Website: ulta-beauty
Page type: payment
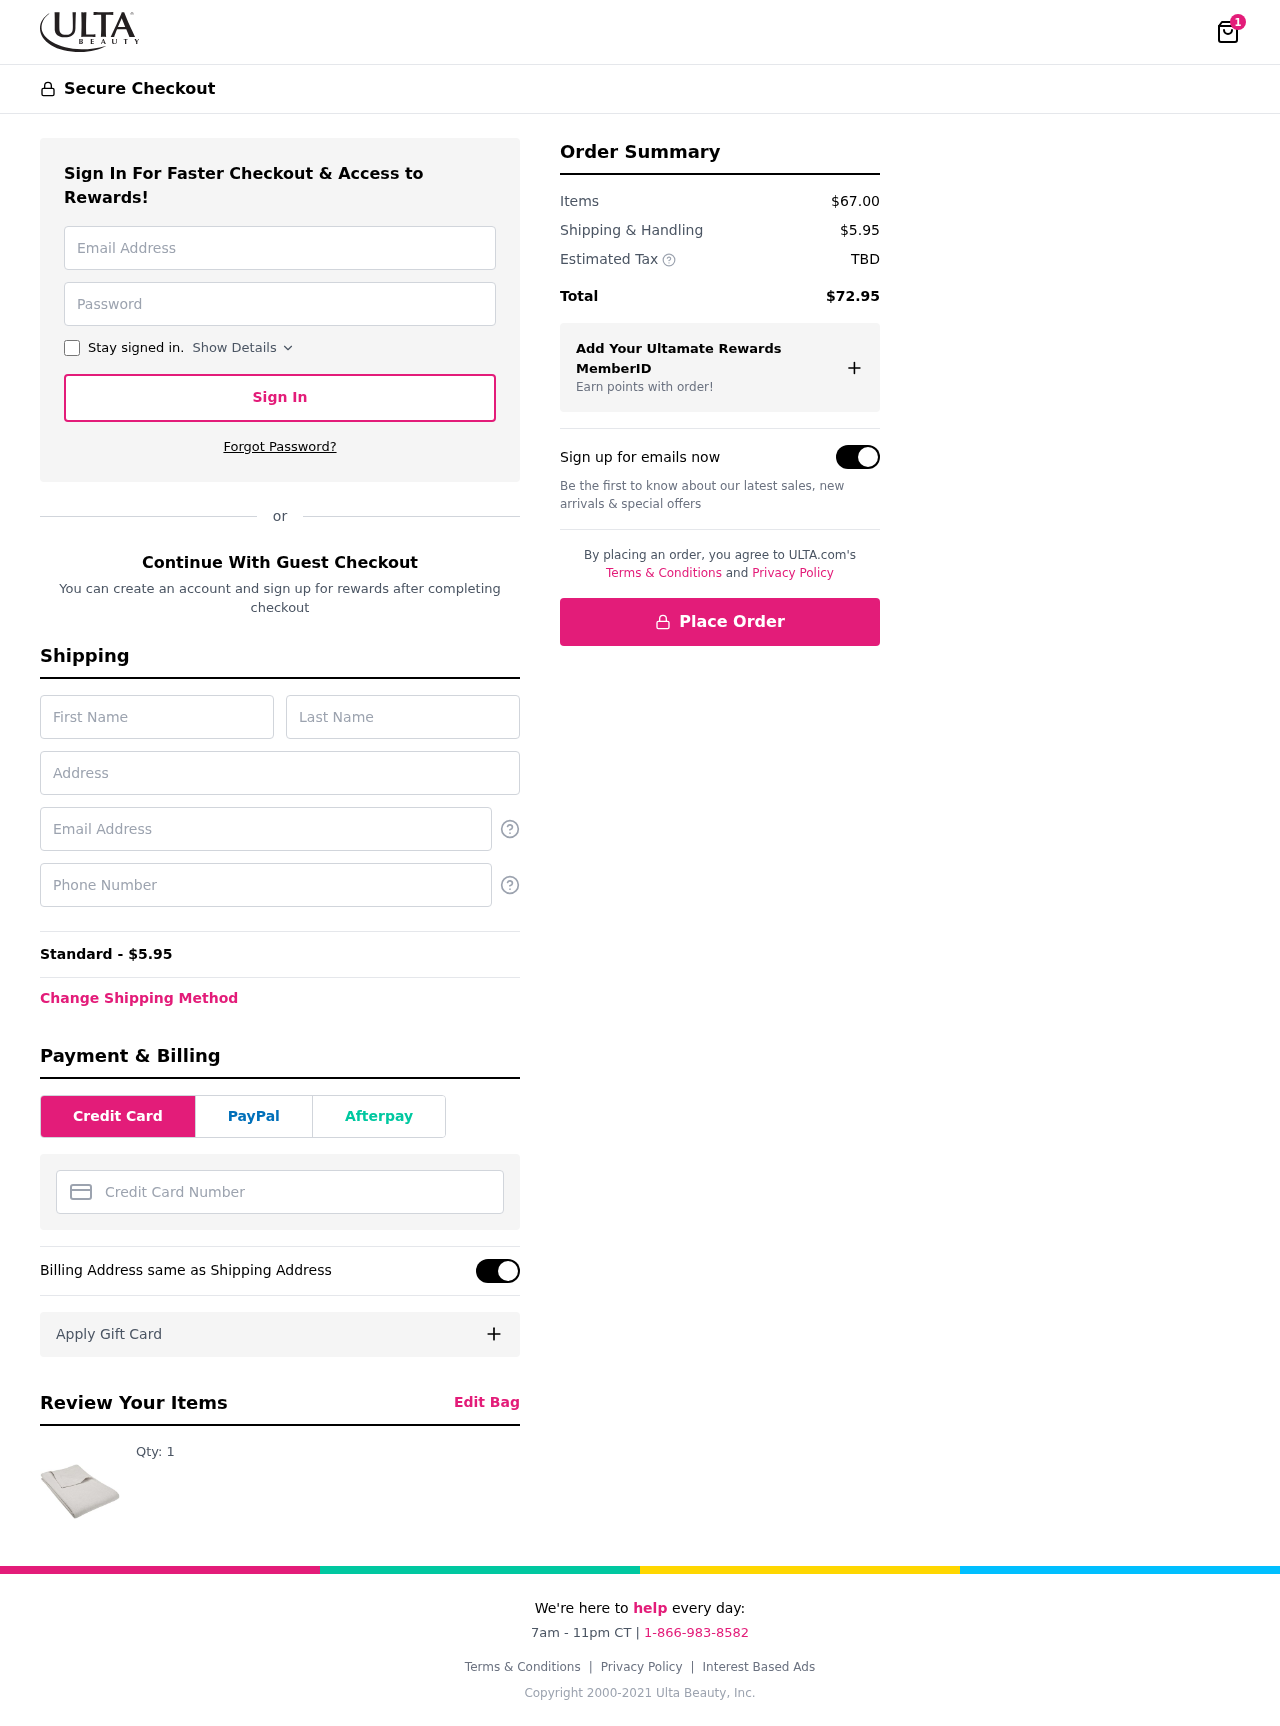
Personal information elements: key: PII_CARD_NUMBER
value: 6011 1559 7871 3986
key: PII_EMAIL
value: anthony.simpson@hotmail.com
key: PII_FIRSTNAME
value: Anthony
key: PII_LASTNAME
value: Simpson
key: PII_PHONE
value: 7515770091
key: PII_STREET
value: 3683 Leach Flat
Product elements: key: PRODUCT1_QUANTITY
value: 1
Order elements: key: ORDER_NUM_ITEMS
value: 1
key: ORDER_SHIPPING_COST
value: $5.95
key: ORDER_SHIPPING_COST
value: Standard - $5.95
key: ORDER_SUBTOTAL
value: $67.00
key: ORDER_TAX
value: TBD
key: ORDER_TOTAL
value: $72.95